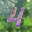
Label: 4